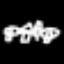
Label: mushroom